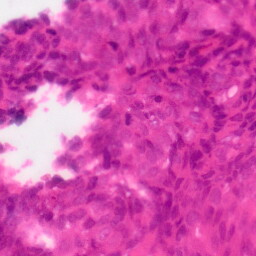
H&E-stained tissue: Colon